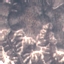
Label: HerbaceousVegetation